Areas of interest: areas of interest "Theater"
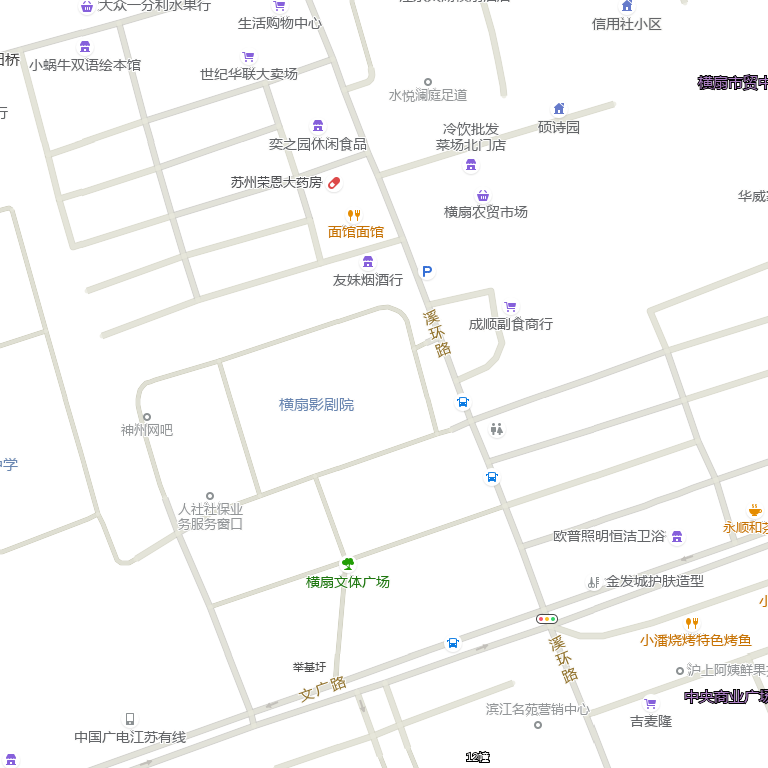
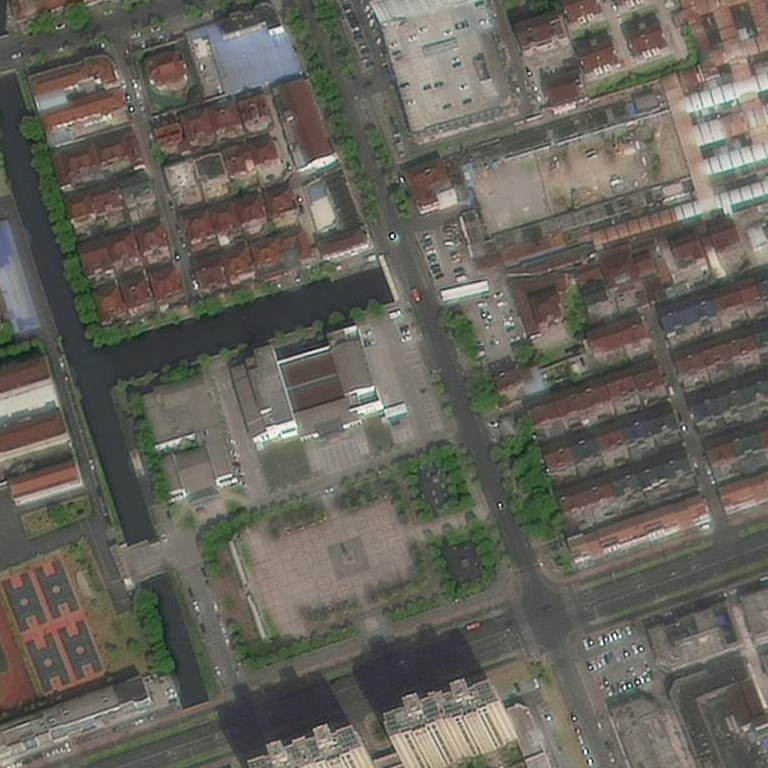